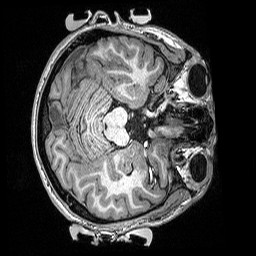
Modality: T1w
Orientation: axial